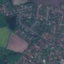
Label: Residential